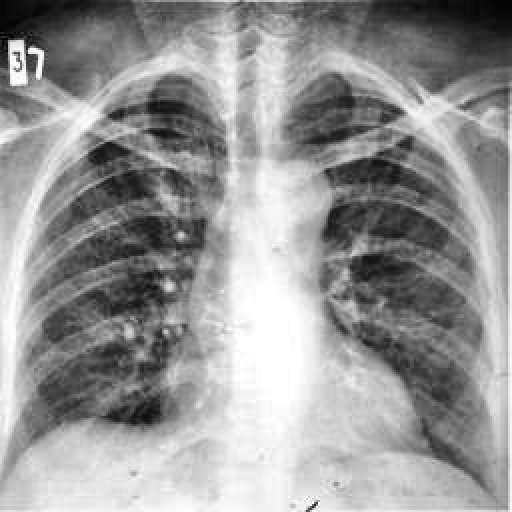
Finding: TUBERCULOSIS